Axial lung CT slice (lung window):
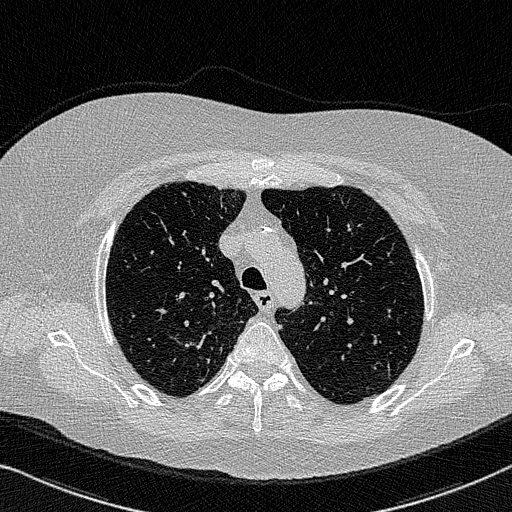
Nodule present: no